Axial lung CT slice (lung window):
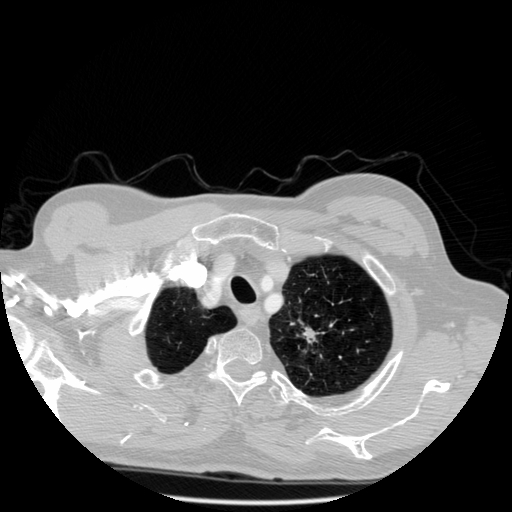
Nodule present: yes
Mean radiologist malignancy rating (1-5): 4.667